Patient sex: F
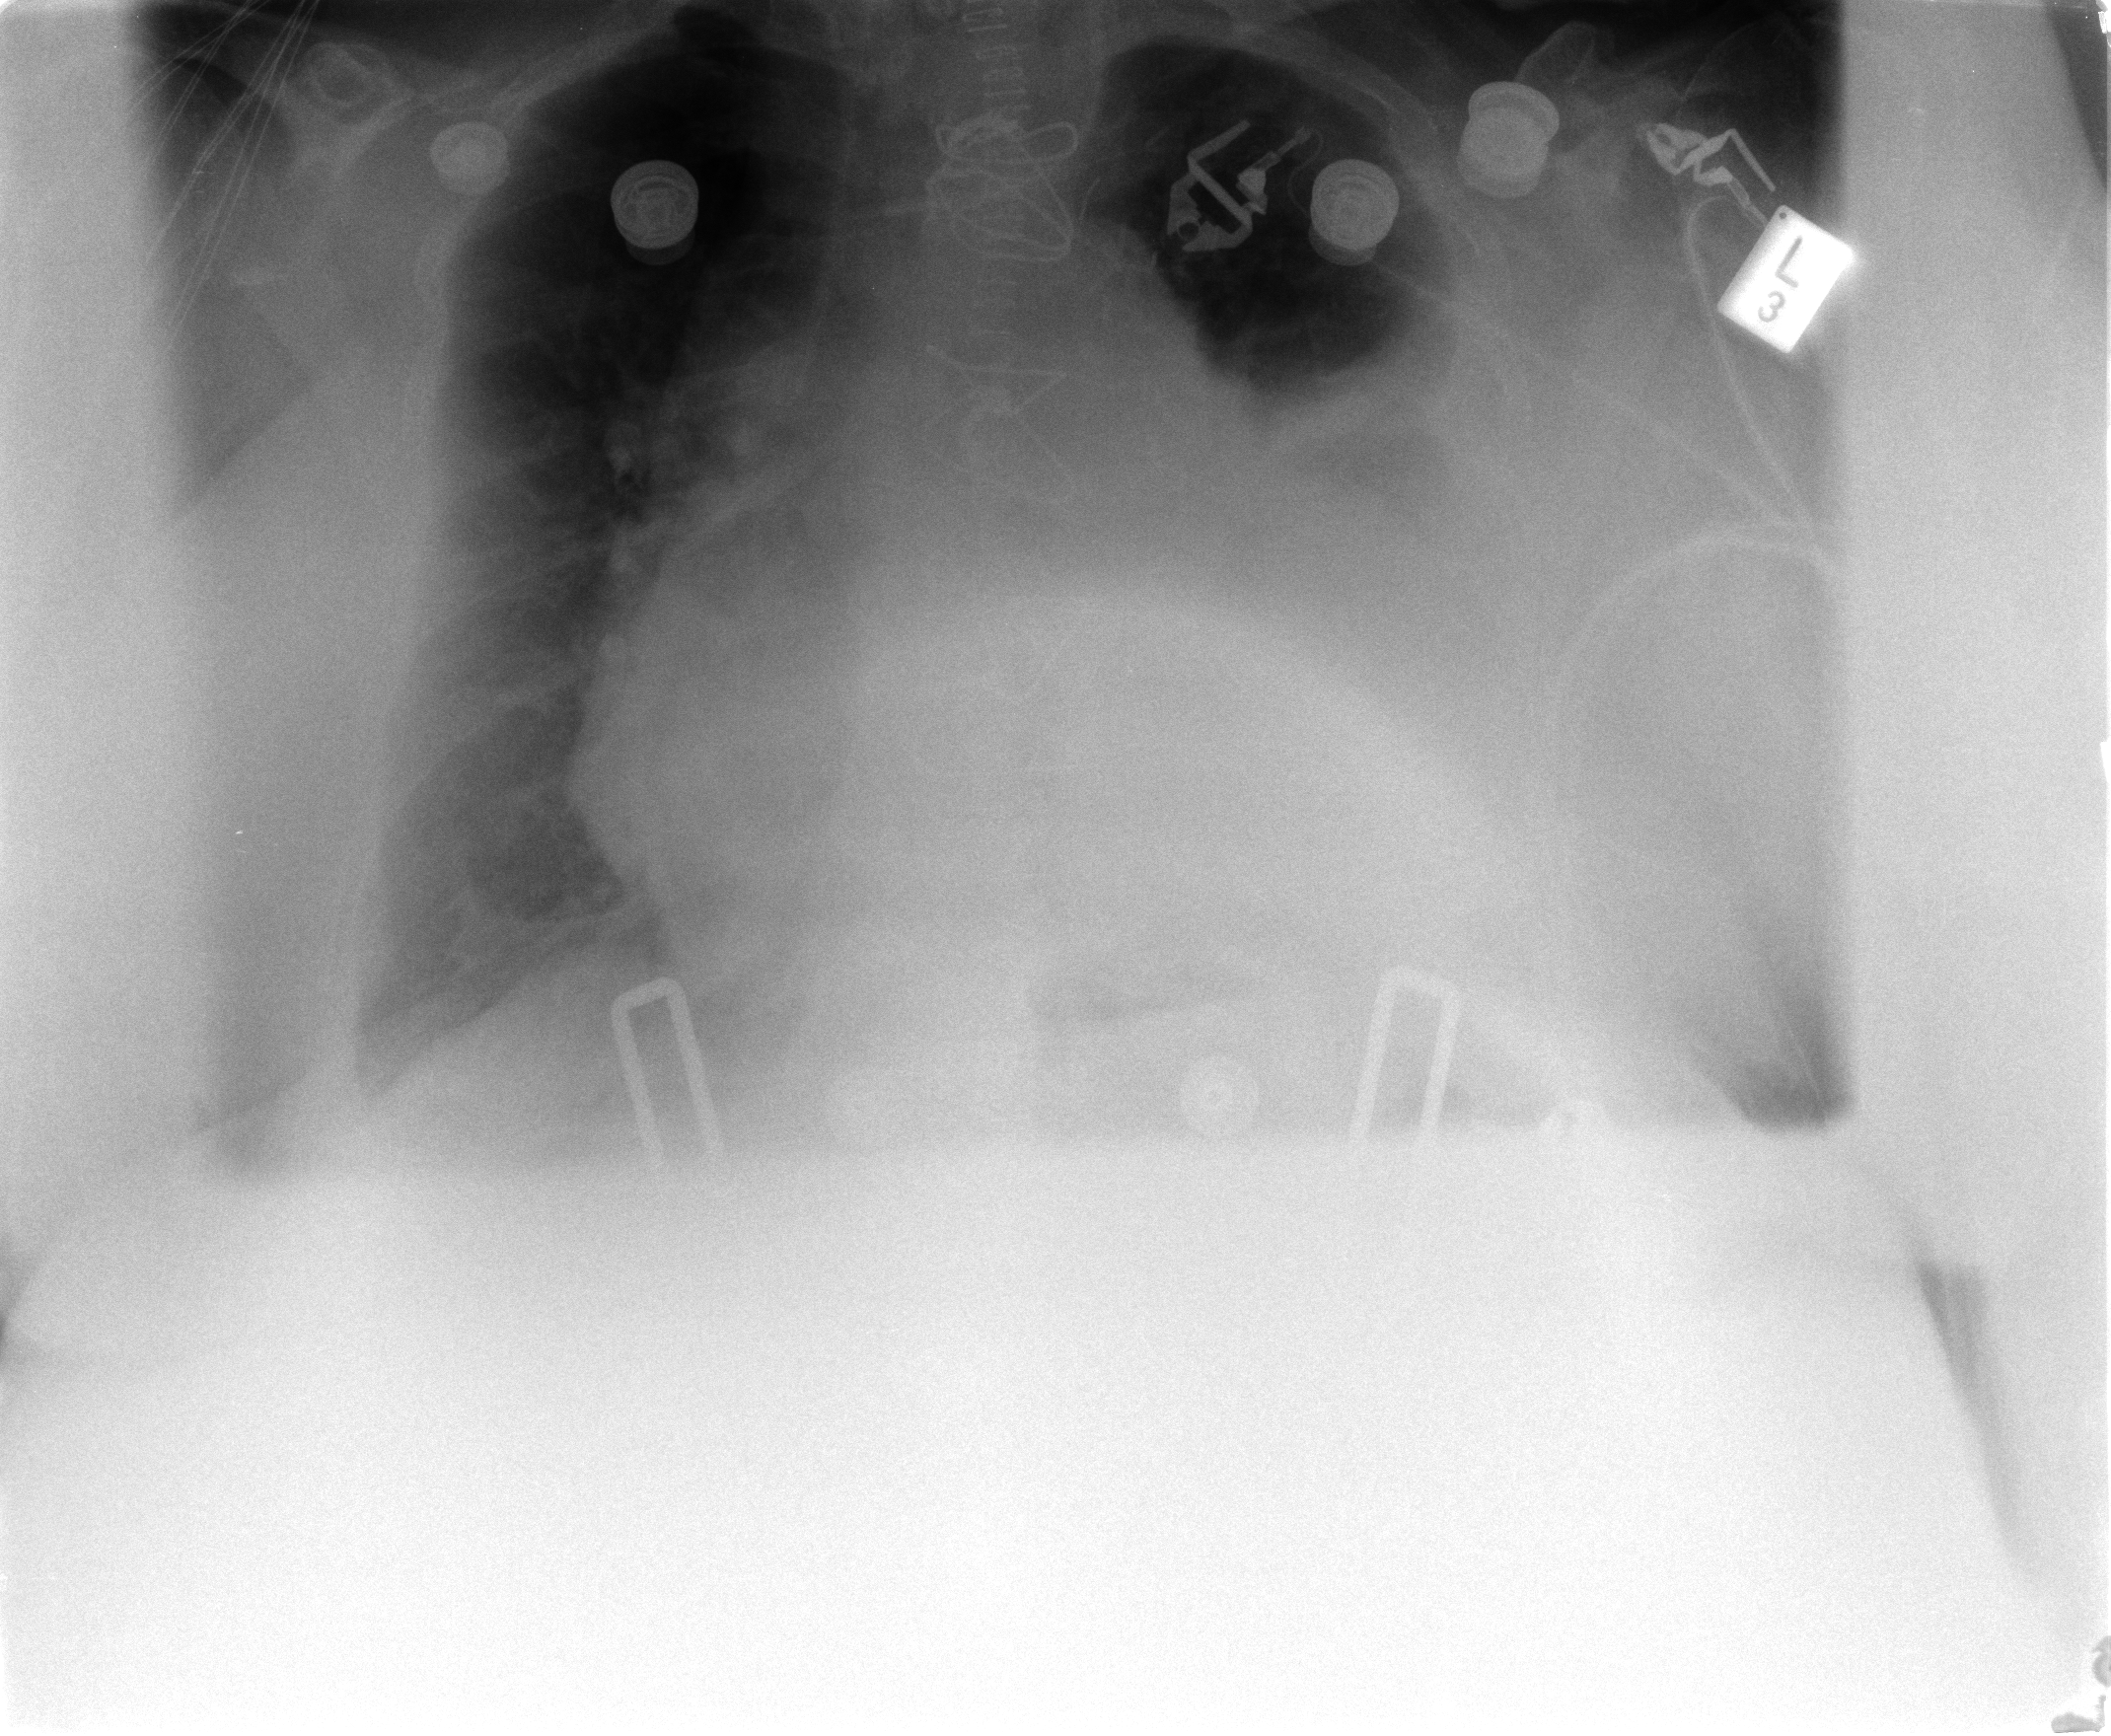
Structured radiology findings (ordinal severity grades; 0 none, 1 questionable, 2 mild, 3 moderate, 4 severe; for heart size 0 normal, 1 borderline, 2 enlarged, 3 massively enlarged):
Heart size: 2
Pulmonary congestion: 2
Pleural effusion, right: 2
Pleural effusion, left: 3
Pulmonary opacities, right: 1
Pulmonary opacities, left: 2
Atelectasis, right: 2
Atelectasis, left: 3